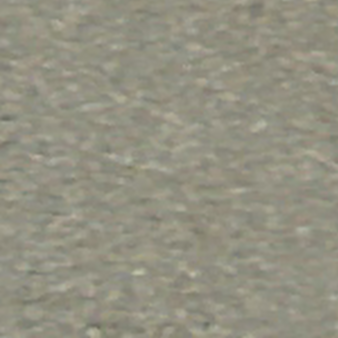
Label: other